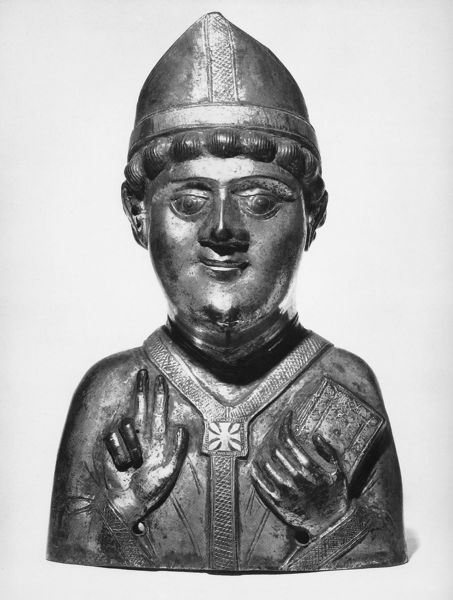
Titel: Kopfreliquiar eines Heiligen Bischofs
Institution: Erfurt, Domschatz
Schlagwörter: hand, kopf, weiß, grau, holz, hut, mund, schwarz, blick, augen, bibel, falten, gesicht, kragen, hände, haare, augenbrauen, kinn, locken, ohren, skulptur, wangen, bischof, büste, metall, buch, schwarzweiß, priester, segnung, mitra, tiara, tunika, segensgestus, bischofsmütze